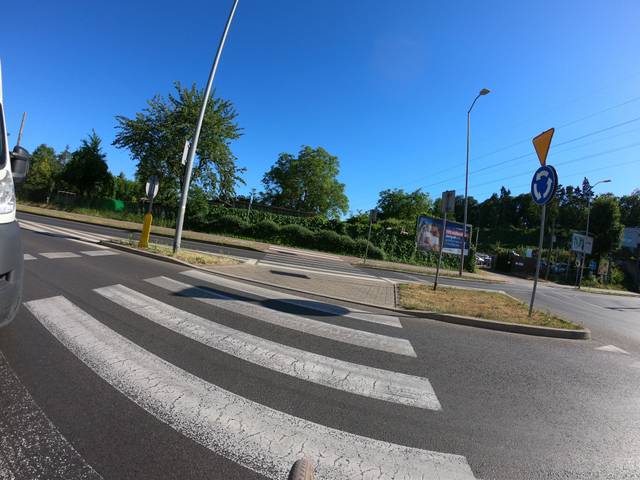
Region: Germany
Coordinates: 53.421, 14.528